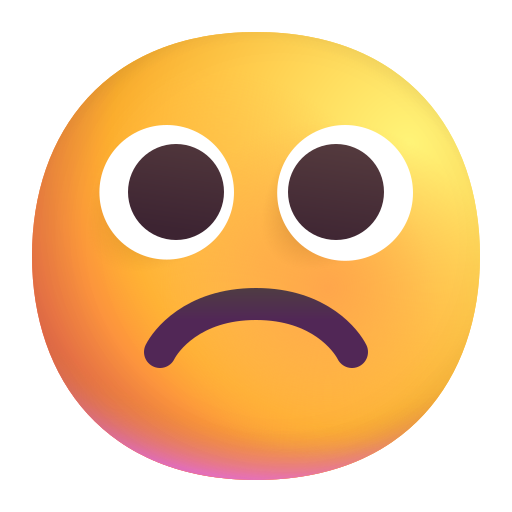
frowning face color